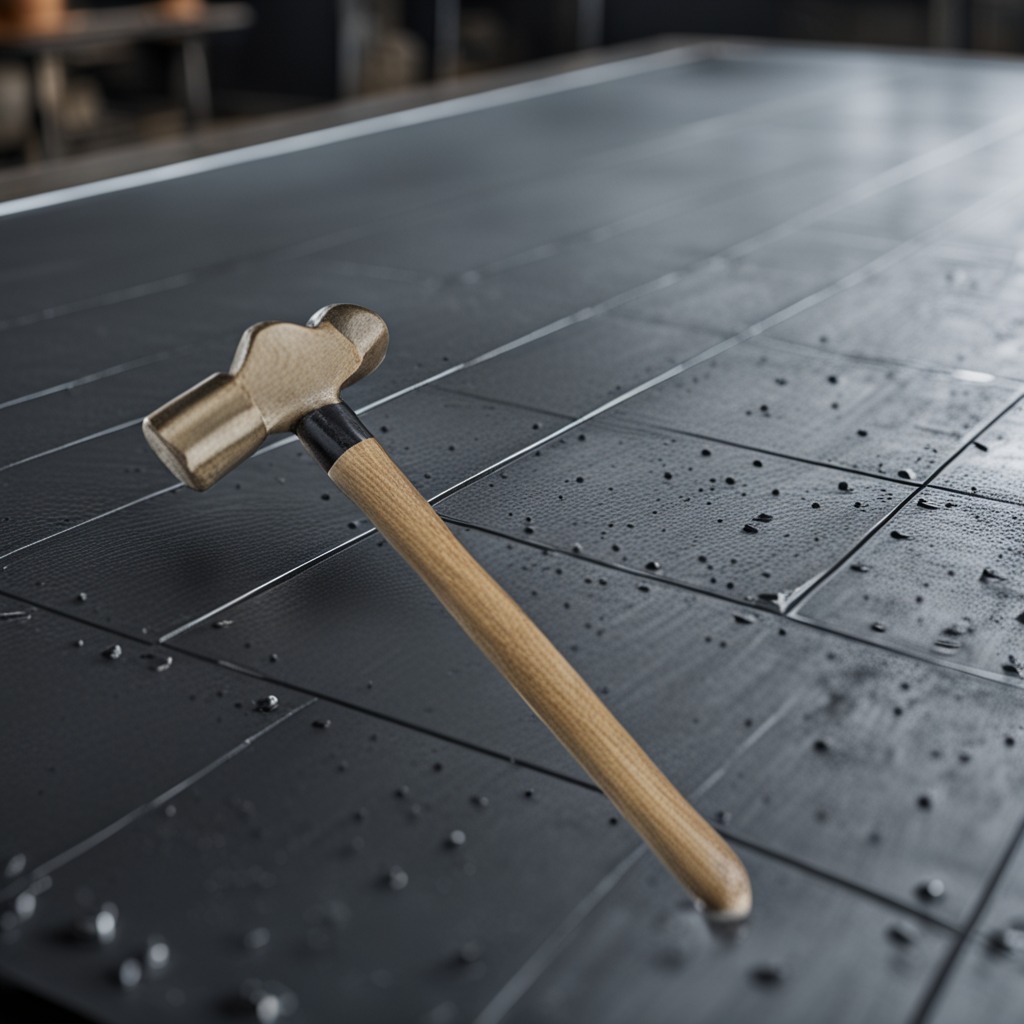
A hammer is lying on the cold steel table in a mining workshop.